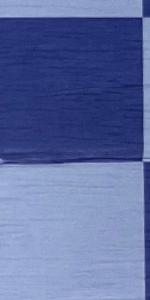
Label: Empty